Field crop: maize
Growth stage: 2
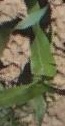
Species: maize